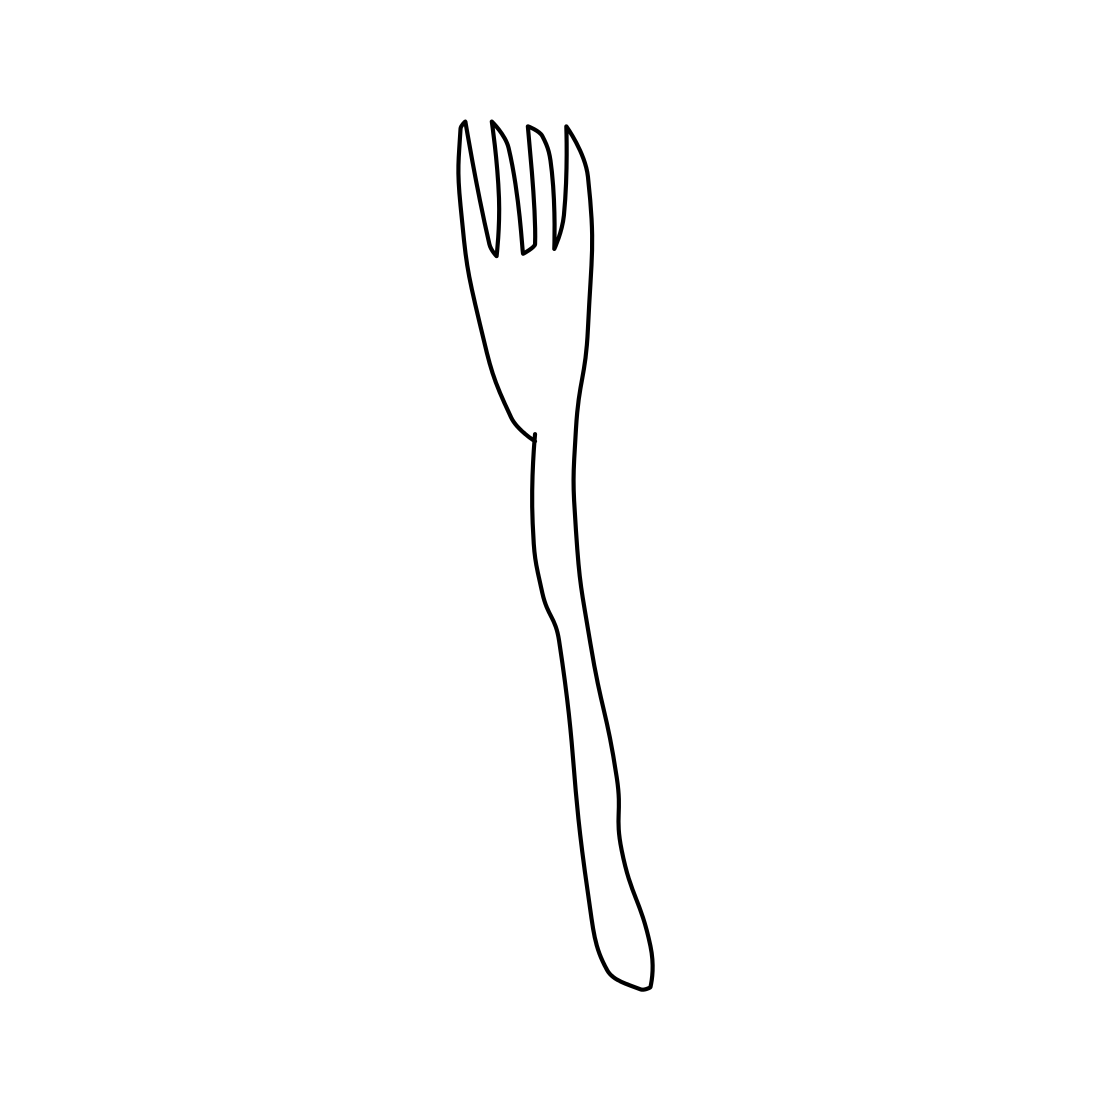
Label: fork